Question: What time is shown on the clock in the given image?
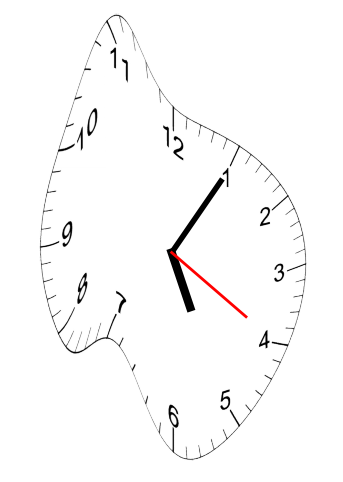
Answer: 05:05:20